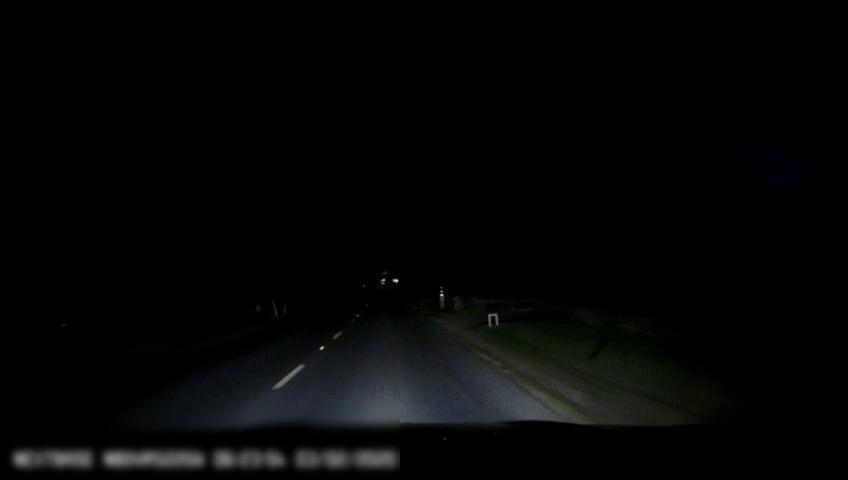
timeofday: Night
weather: Other
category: Drivable Space
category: Lanes | Alternate Lane